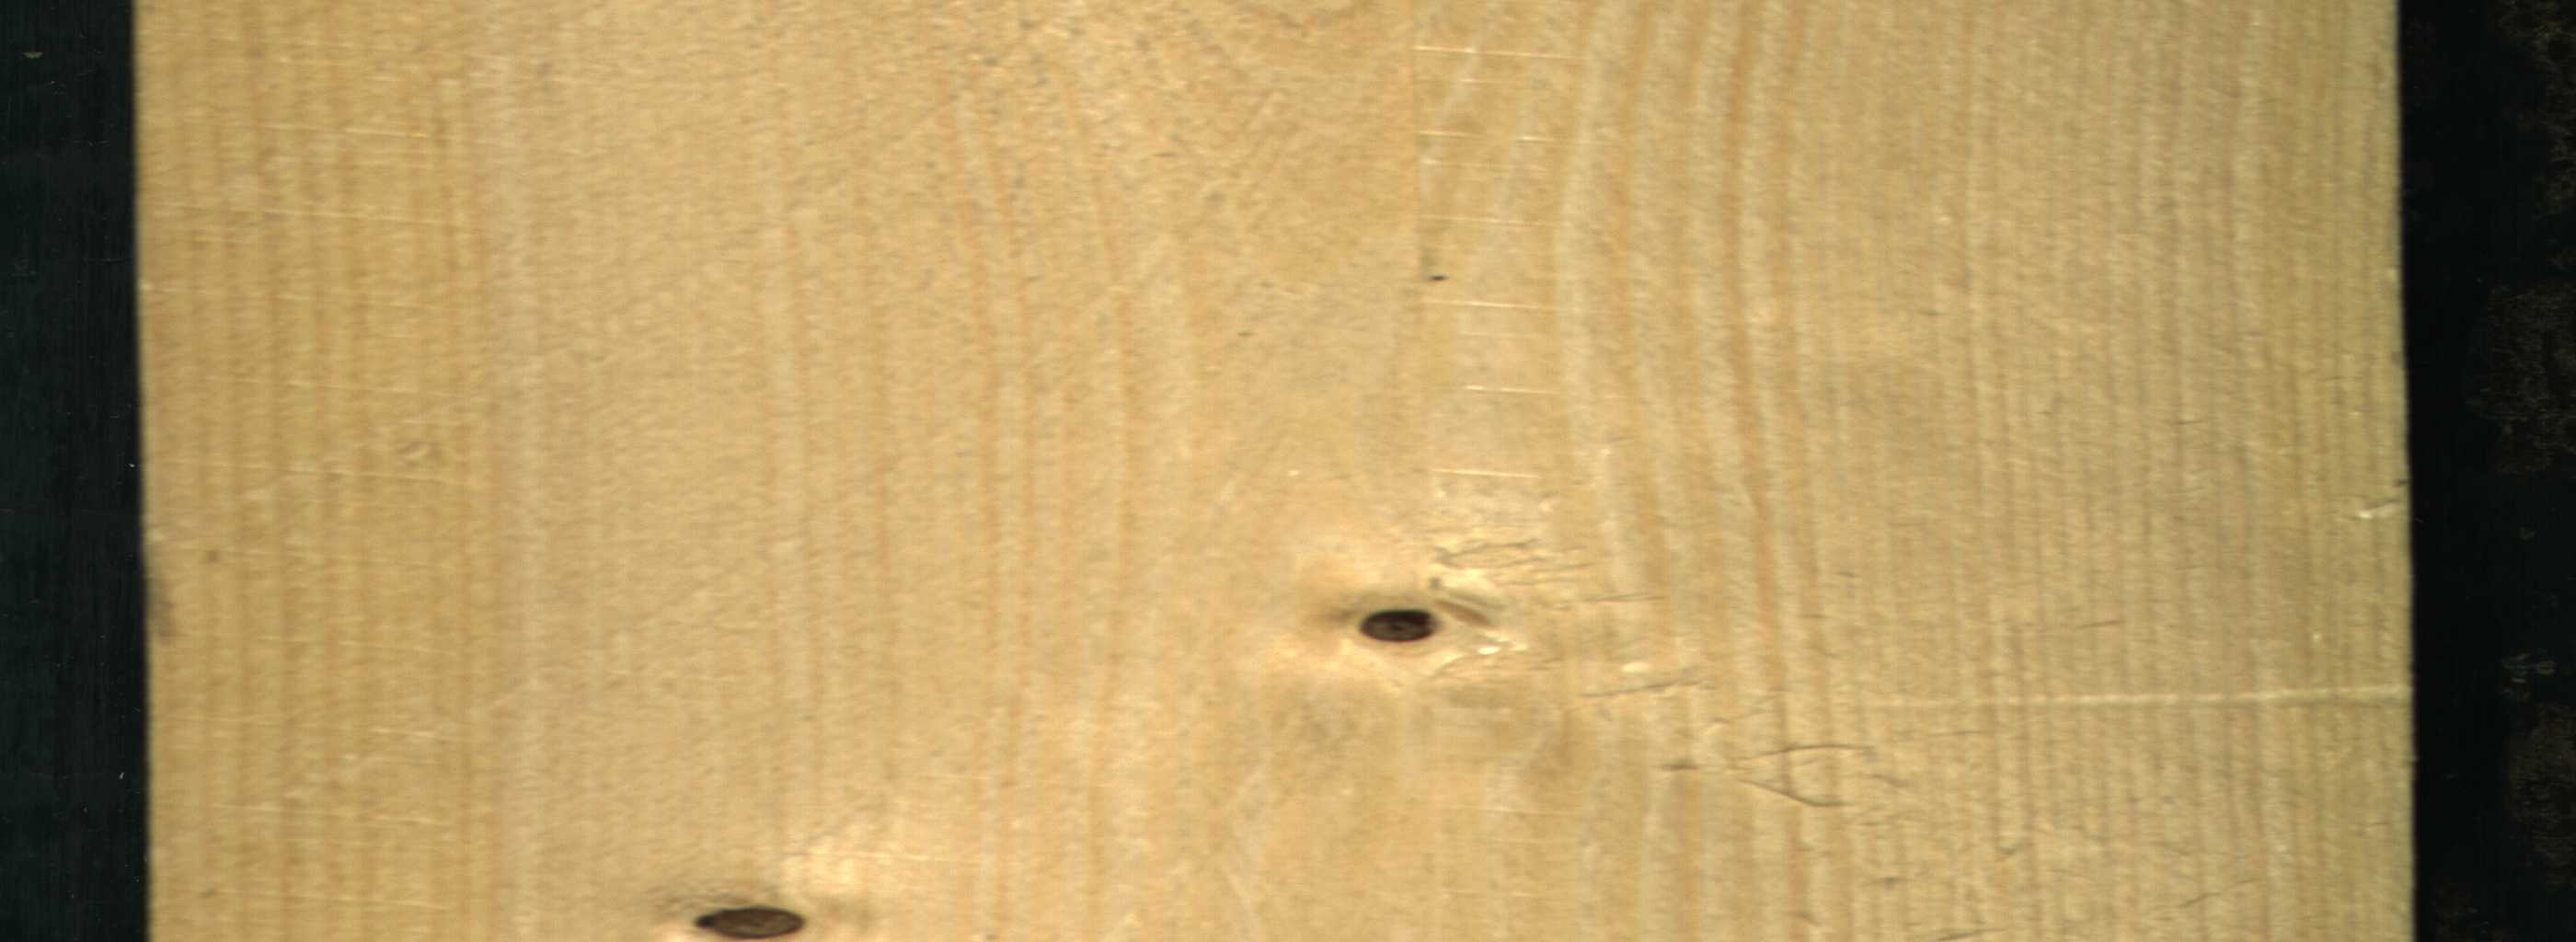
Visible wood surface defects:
Dead_Knot
Dead_Knot